Chest X-ray:
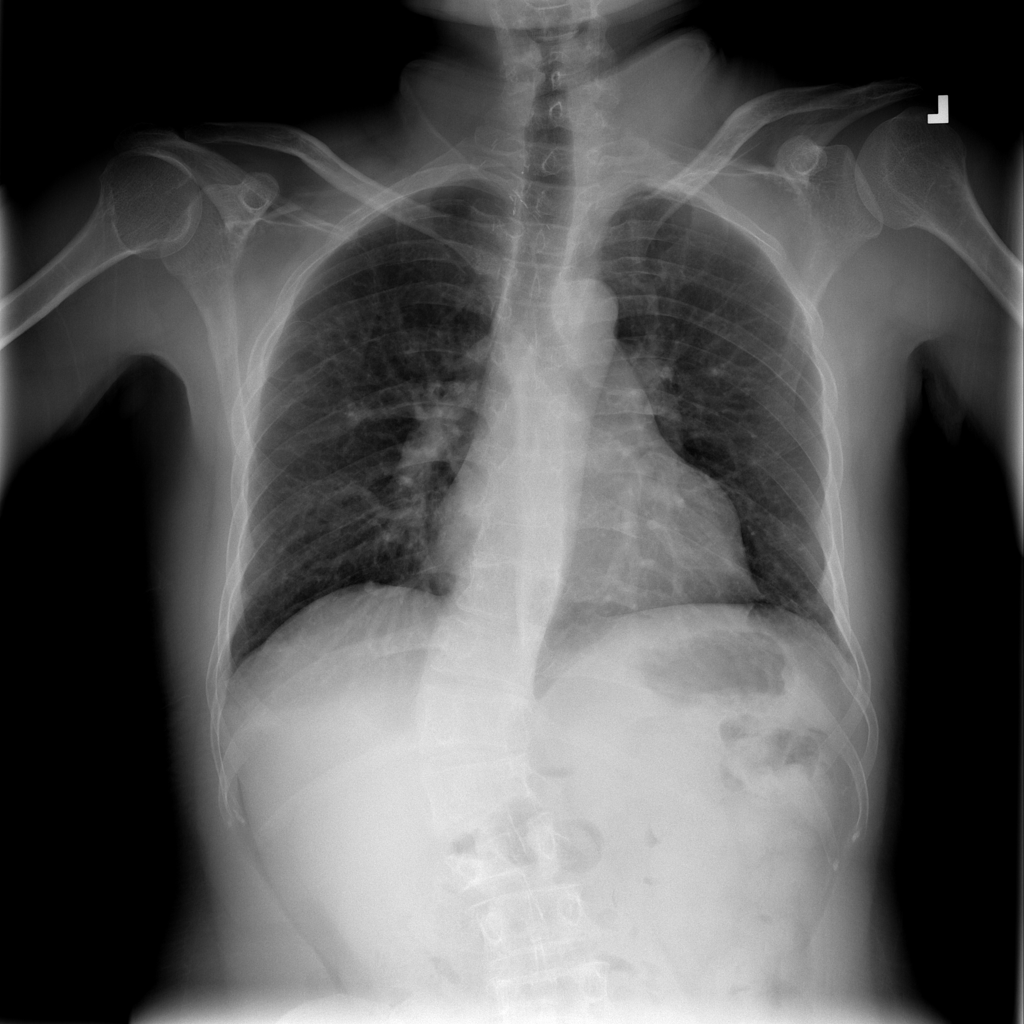
No abnormal finding: yes